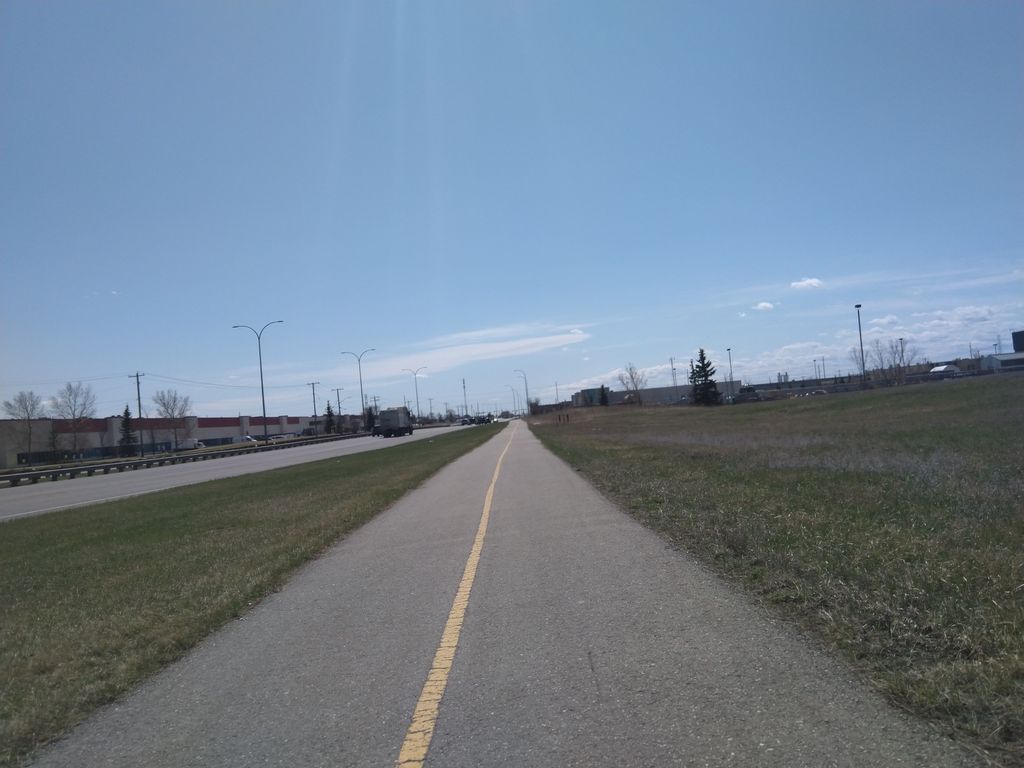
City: calgary